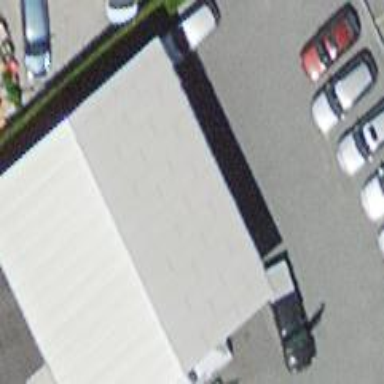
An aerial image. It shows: Car repair shop.